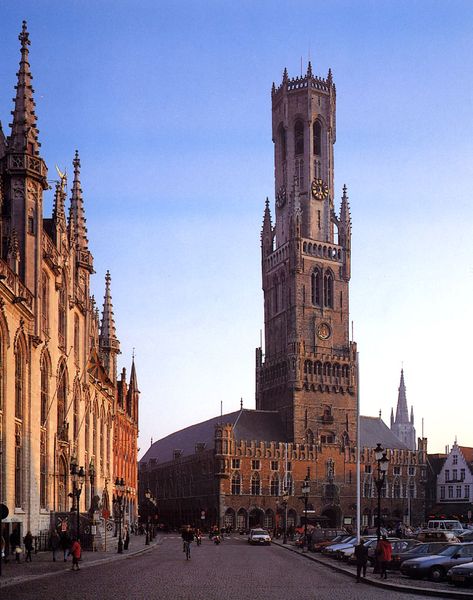
Titel: Glockenturm in Brügge
Standort: Brügge (EU - B)
Schlagwörter: himmel, menschen, stadt, braun, fenster, laternen, straße, tür, dach, gebäude, haus, architektur, holland, häuser, kirche, personen, gotik, turm, bogen, fassade, italien, giebel, backstein, platz, auto, spitz, uhr, tor, foto, eingang, türme, dom, rathaus, fahrrad, gotisch, marktplatz, wien, gothik, streben, bau, autos, turmuhr, archivolte, bauwerk, parkplatz, fialen, schallöffnungen, krabben, fiale, innenstadt, zebrastreifen, gebäue